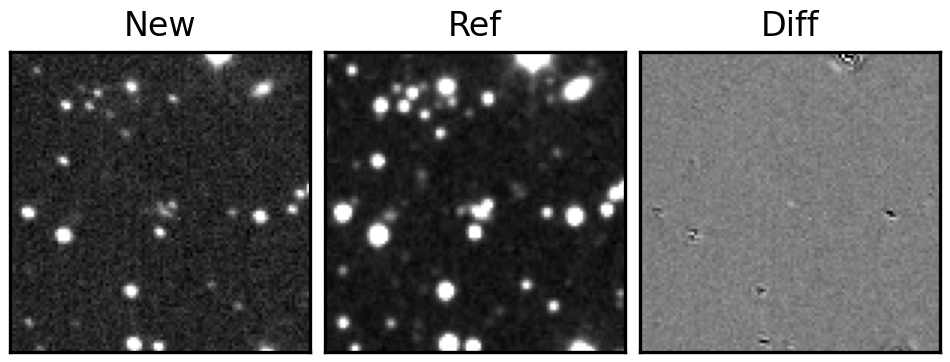
Label: real